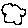
Label: cloud